Question: is it possible to put an inner shadow on the text of a 'TextView' in Android like this one :

Thanks !
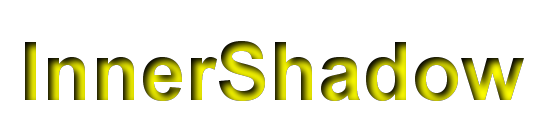
Answer: That's a duplicate to a question I asked a few months ago: <URL>
No proper way to do that at the moment. But if you try playing with the alpha of the text color and the drop shadow you can end up having something close to an inner shadow.